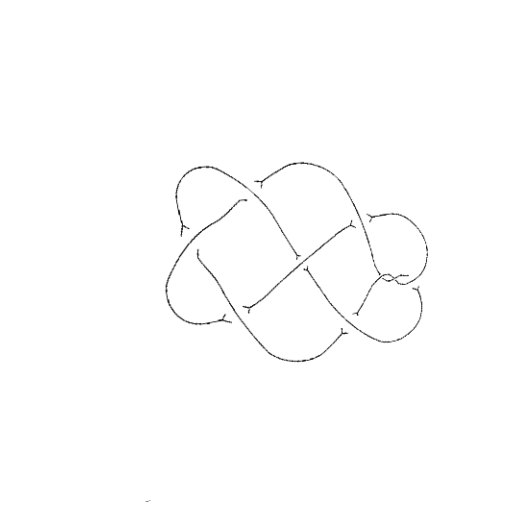
Crossing number: 9